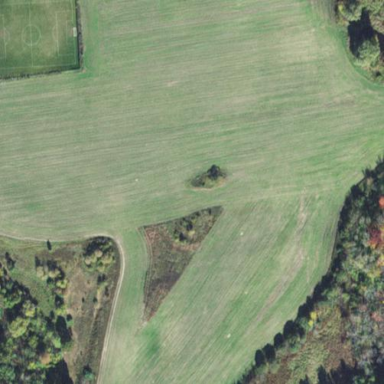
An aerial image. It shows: Open area covered with grass.